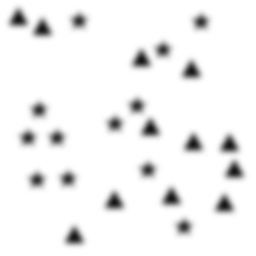
Squares: 0
Triangles: 12
Stars: 12
Total shapes: 24